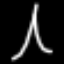
Label: The Eiffel Tower